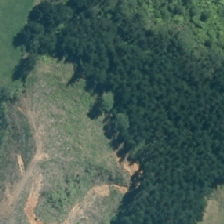
Land cover: low_producing_grassland